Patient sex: F
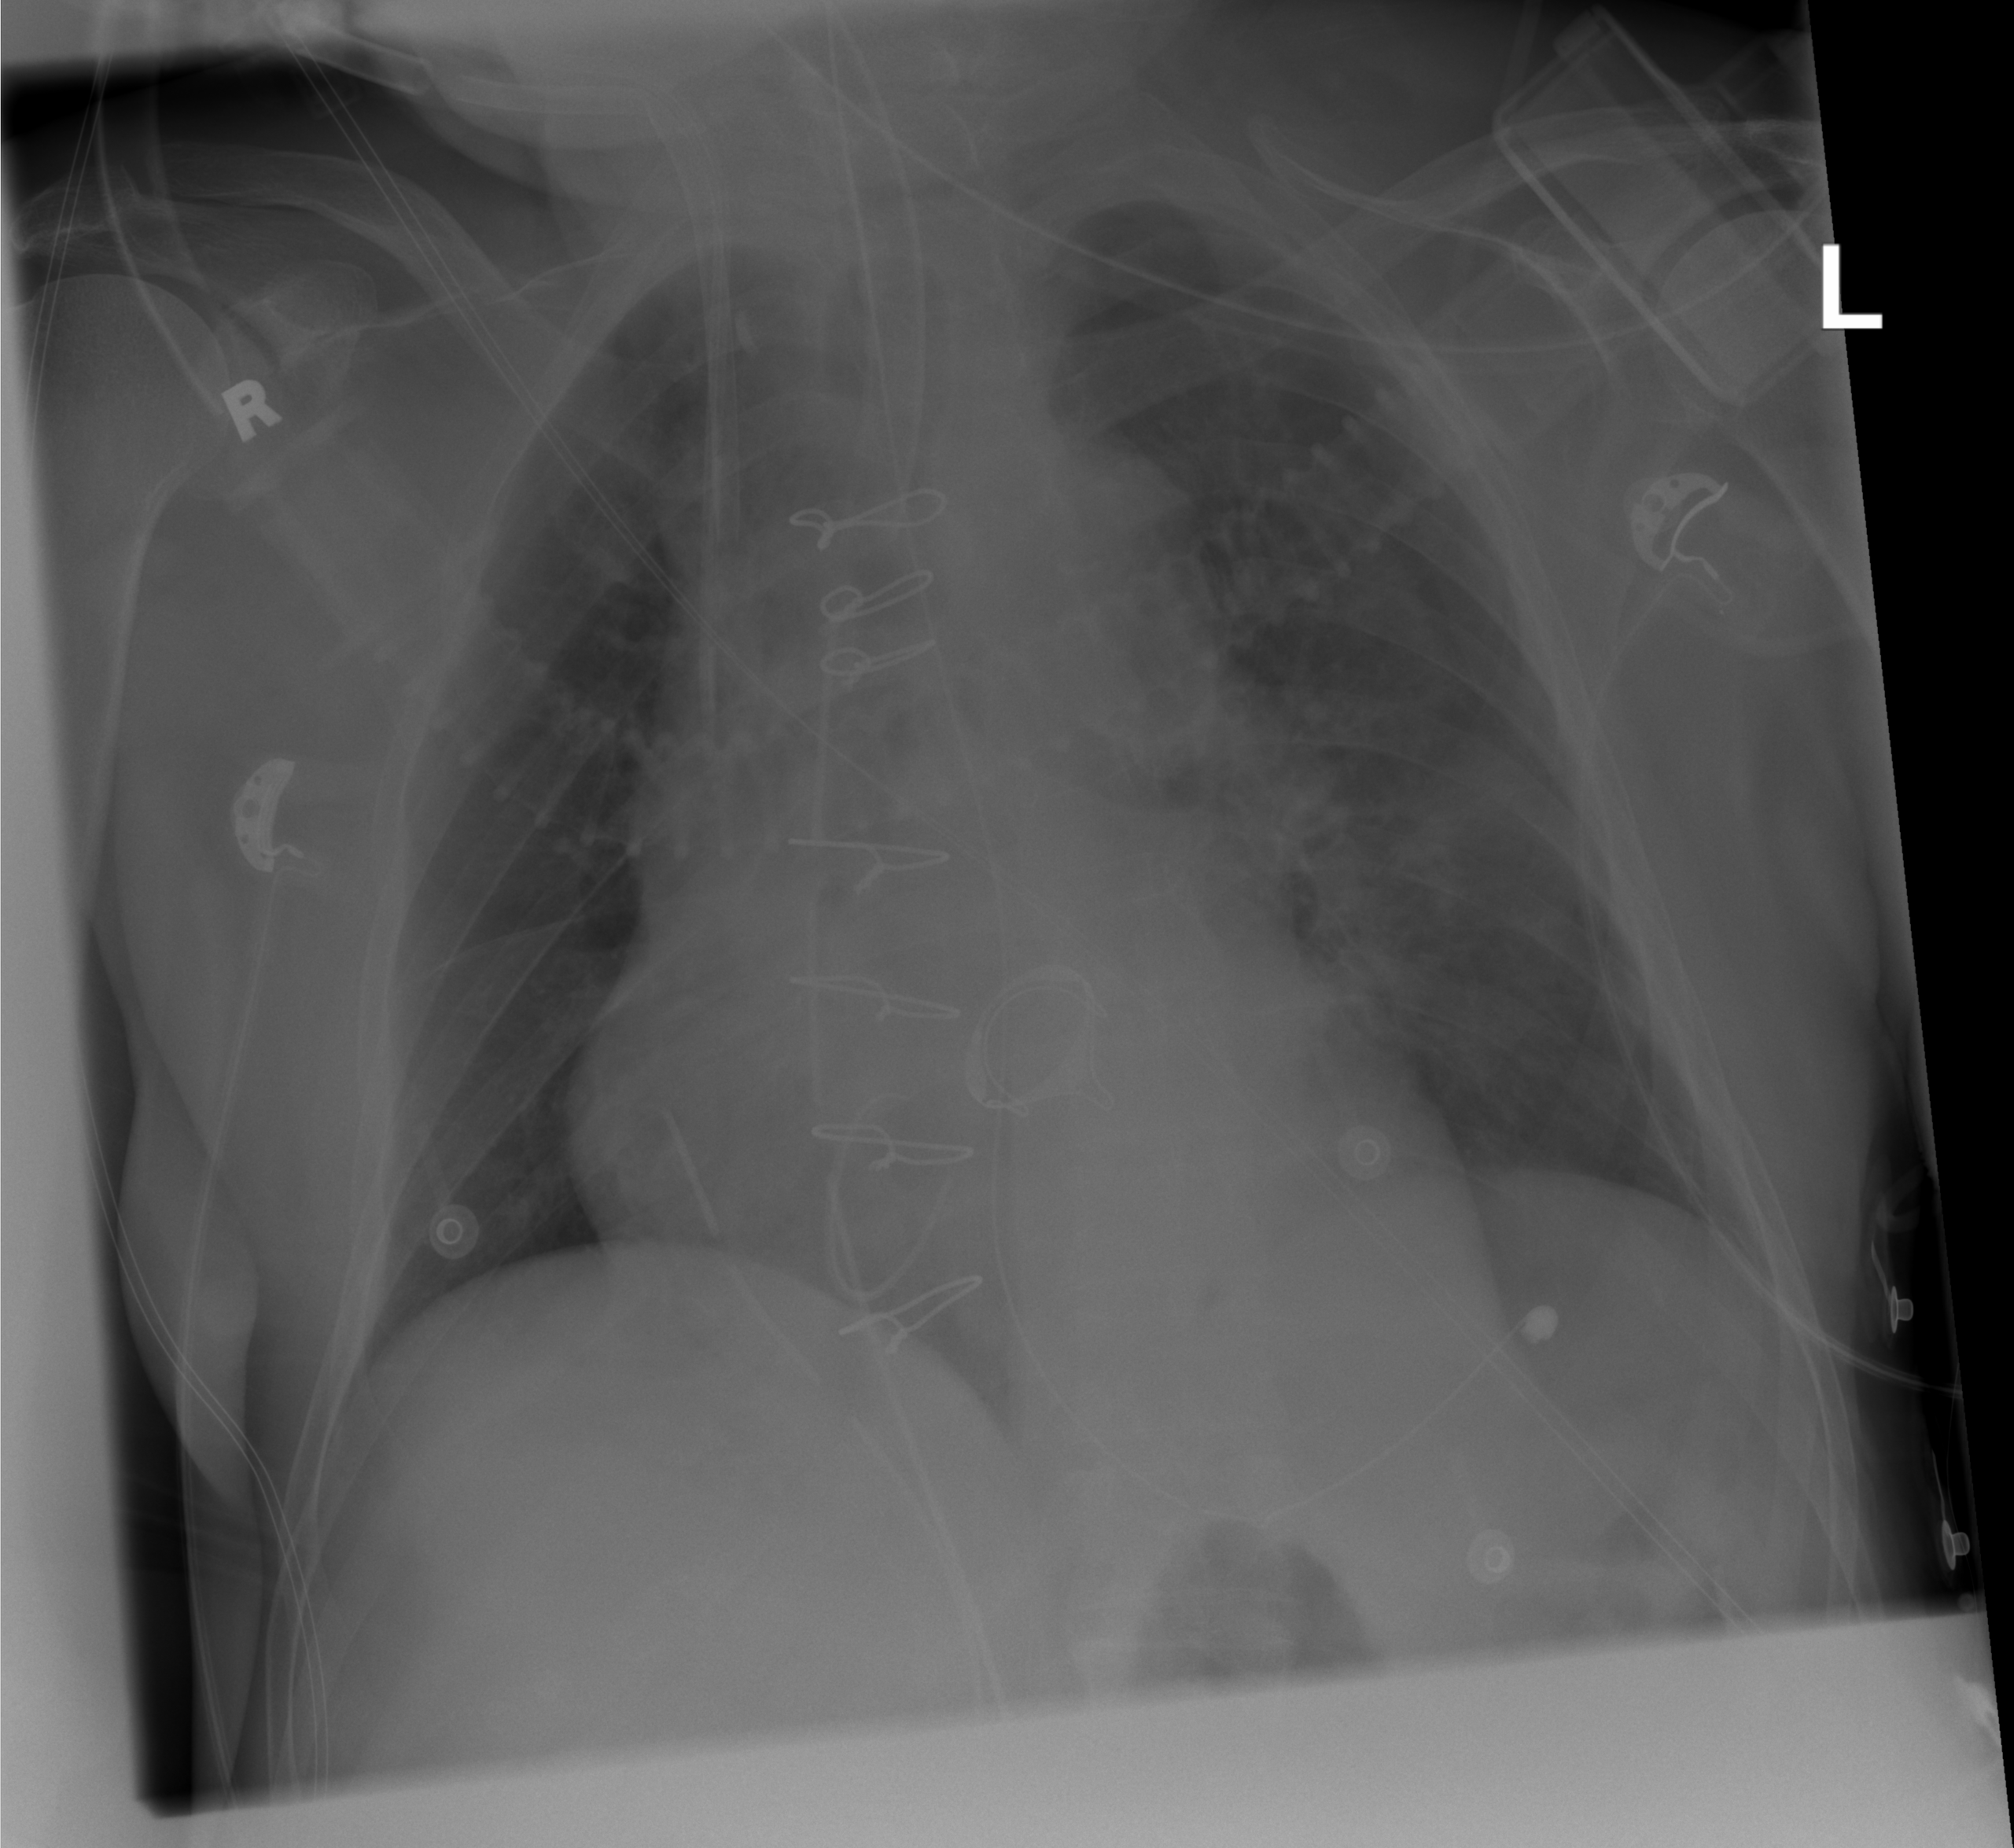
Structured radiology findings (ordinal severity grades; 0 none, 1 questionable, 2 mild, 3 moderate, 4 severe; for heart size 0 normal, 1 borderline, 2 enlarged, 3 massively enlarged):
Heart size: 2
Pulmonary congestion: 0
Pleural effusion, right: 0
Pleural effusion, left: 1
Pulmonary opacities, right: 0
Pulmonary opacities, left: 1
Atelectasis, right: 0
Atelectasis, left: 0